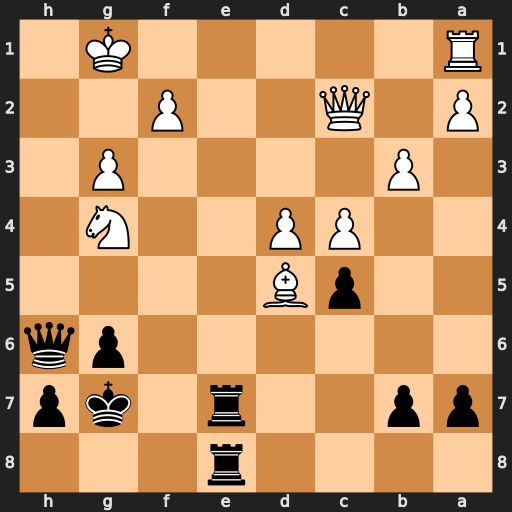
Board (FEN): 4r3/pp2r1kp/6pq/2pB4/2PP2N1/1P4P1/P1Q2P2/R5K1
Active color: b
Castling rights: -
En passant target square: -
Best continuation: Re1+ Rxe1 Rxe1+ Kg2 Qh1#